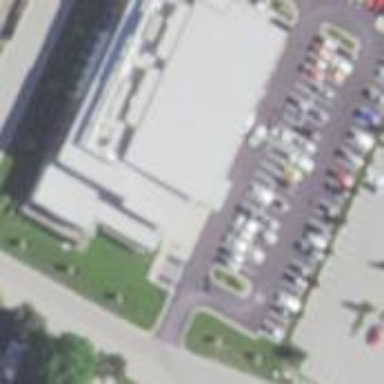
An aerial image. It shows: Clinic building providing healthcare services.